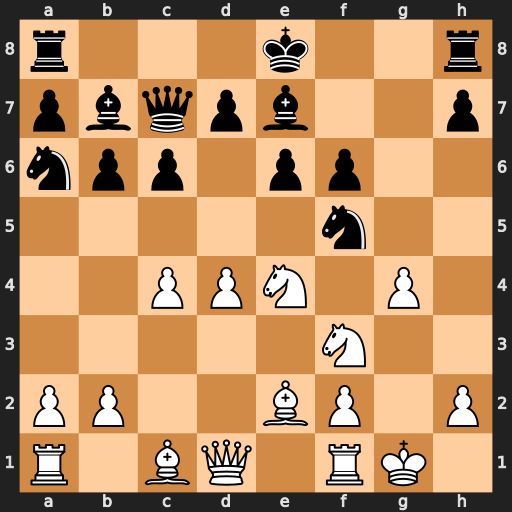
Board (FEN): r3k2r/pbqpb2p/npp1pp2/5n2/2PPN1P1/5N2/PP2BP1P/R1BQ1RK1
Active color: w
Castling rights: kq
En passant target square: -
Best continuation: gxf5